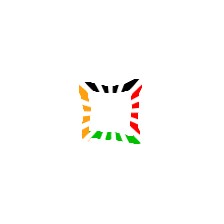
Shape: square